Fundus camera: canon
Shooting center: optic_disc
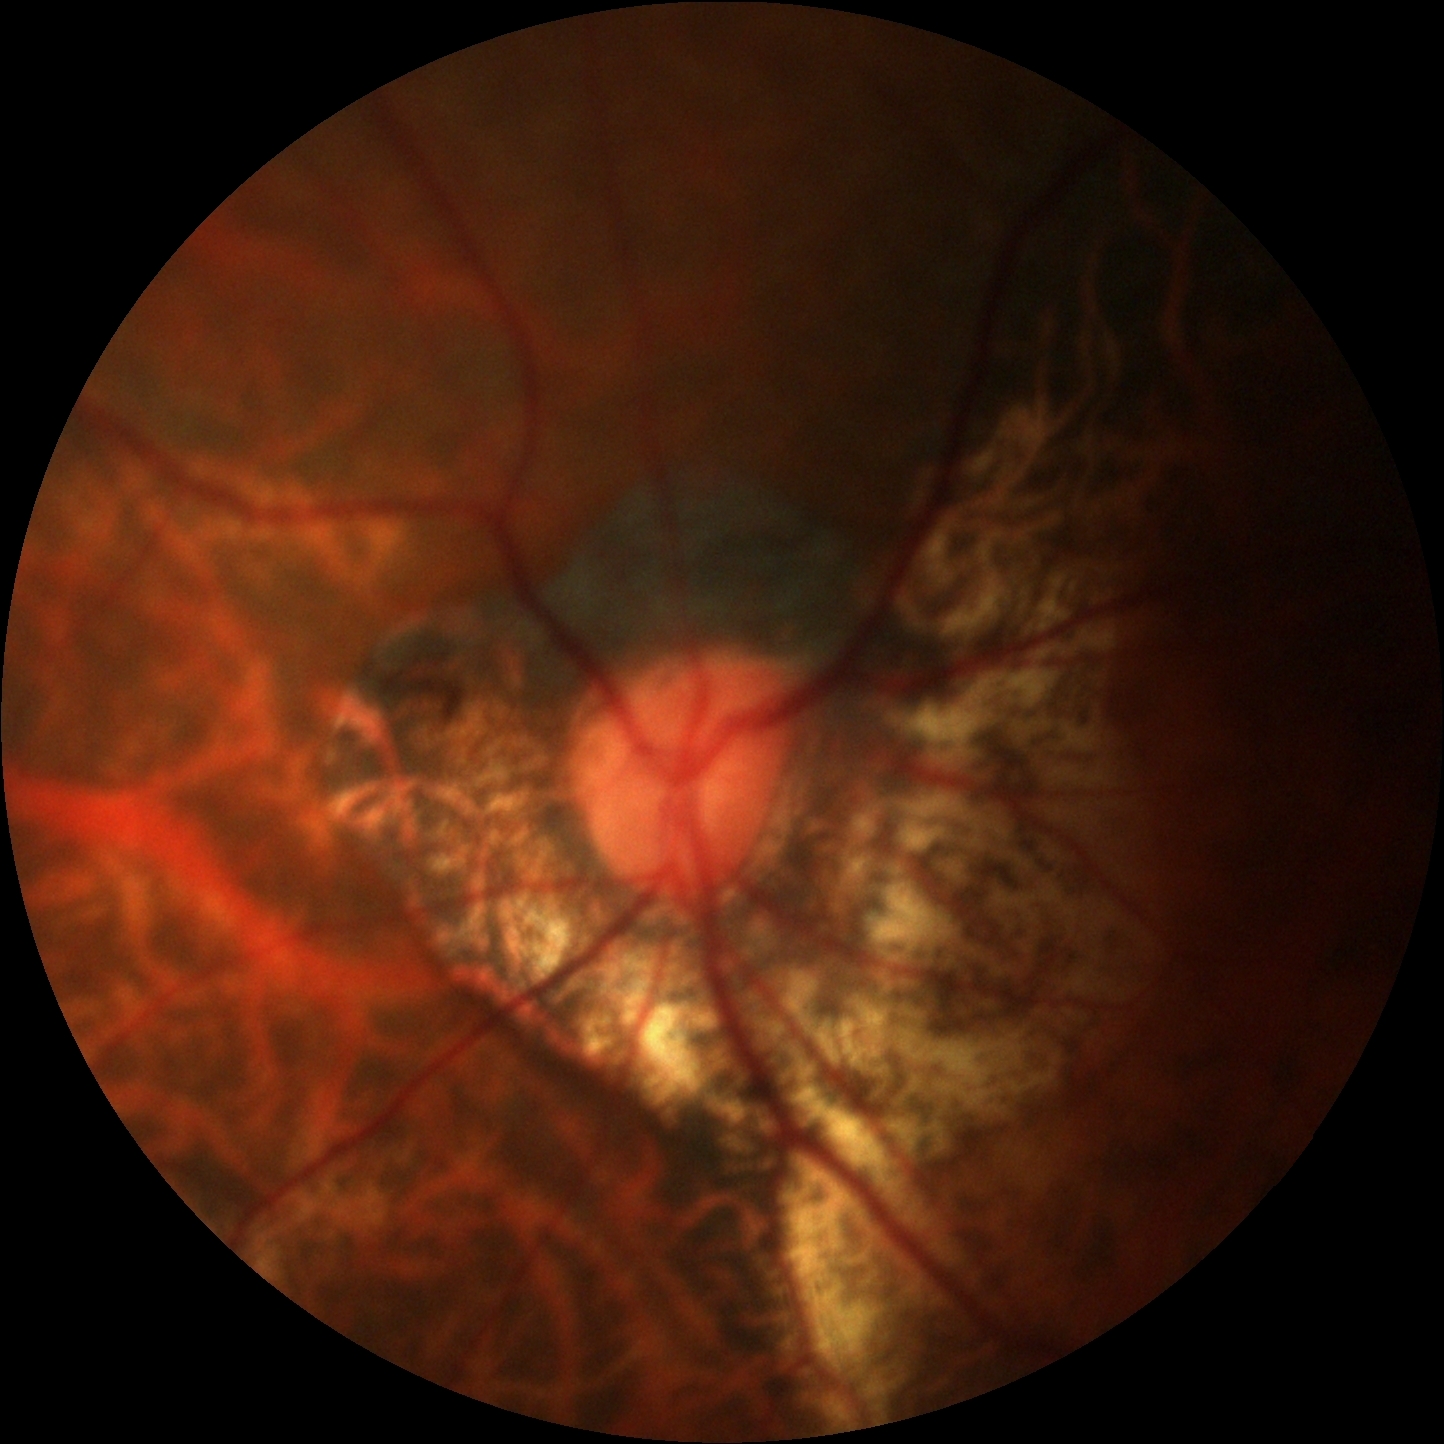
Pathologic myopia: yes
Patchy retinal atrophy: present
Retinal detachment: absent